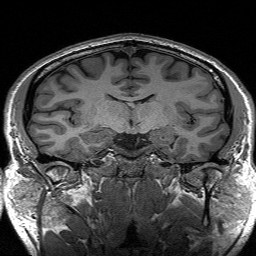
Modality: T1w
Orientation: sagittal
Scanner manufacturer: siemens
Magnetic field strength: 3 T